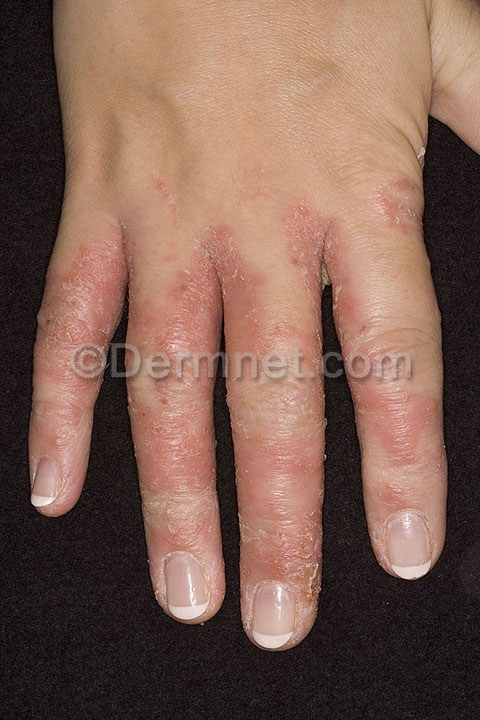
Disease: Eczema Photos